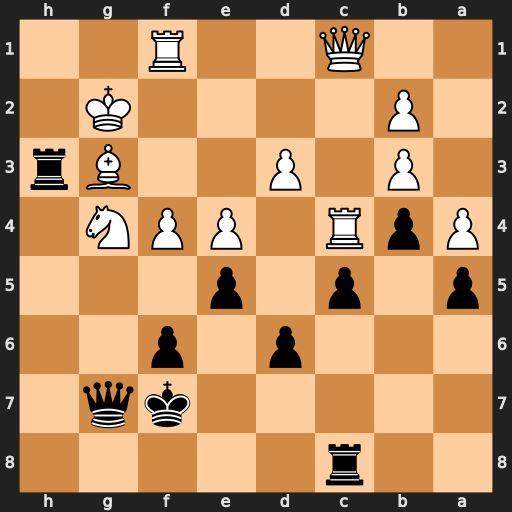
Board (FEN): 2r5/5kq1/3p1p2/p1p1p3/PpR1PPN1/1P1P2Br/1P4K1/2Q2R2
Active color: b
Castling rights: -
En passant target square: -
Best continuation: Qxg4 Qe3 Rg8